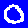
Digit: 0